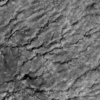
Label: not_dusty